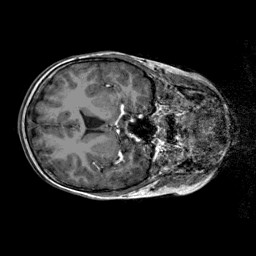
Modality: T1w
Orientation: axial
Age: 12
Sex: male
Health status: ill